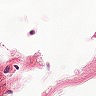
Metastatic tissue present: no